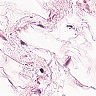
Metastatic tissue present: no